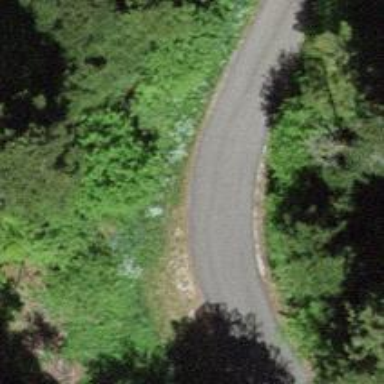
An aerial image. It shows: Unclassified road.